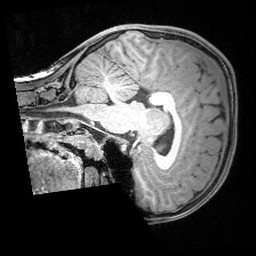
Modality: T1w
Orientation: sagittal
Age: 9
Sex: female
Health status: ill
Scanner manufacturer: siemens
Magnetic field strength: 3 T
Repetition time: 1.6 s
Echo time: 0.00179 s